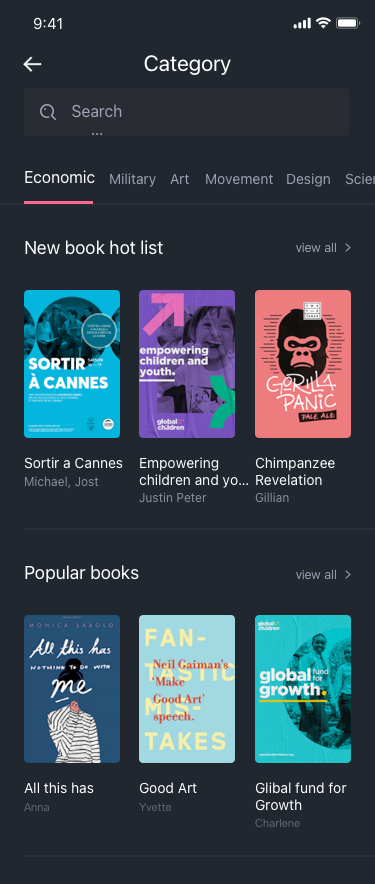
Text in this UI design:
Search…
Economic
Military
Art
Movement
Design
Science and technology
All this has
Anna
Good Art
Yvette
Glibal fund for
Growth
Charlene
Popular books
view all
New book hot list
Michael, Jost
Sortir a Cannes
Justin Peter
Empowering
children and yo…
Gillian
Chimpanzee
Revelation
view all
Category